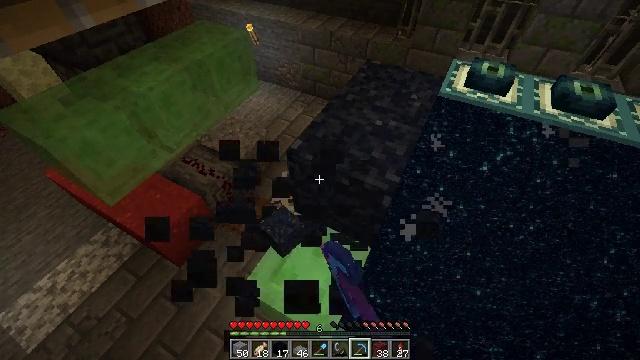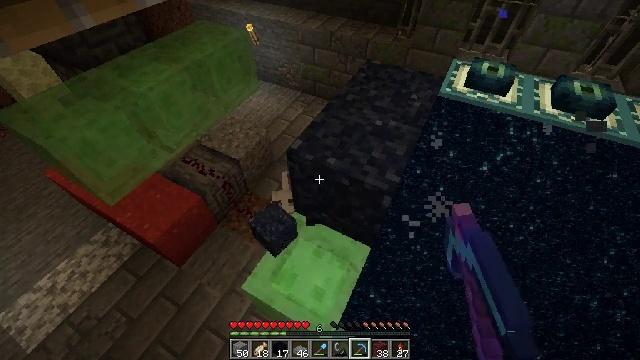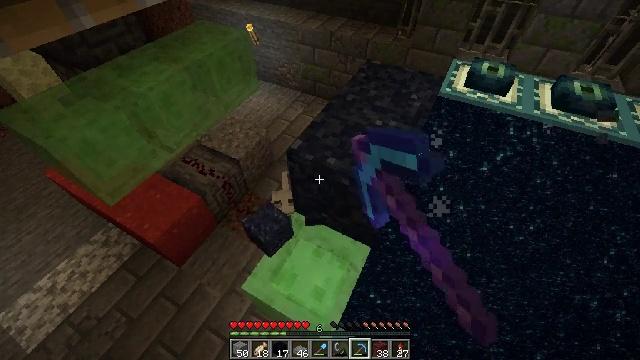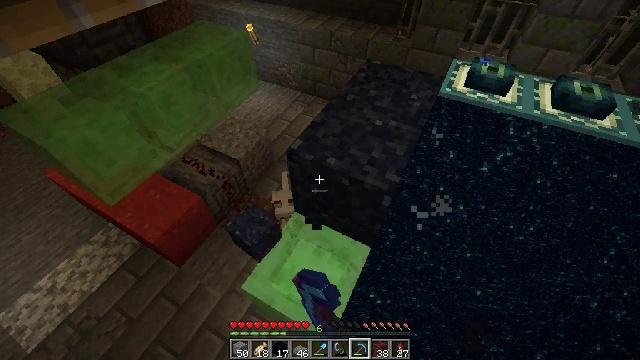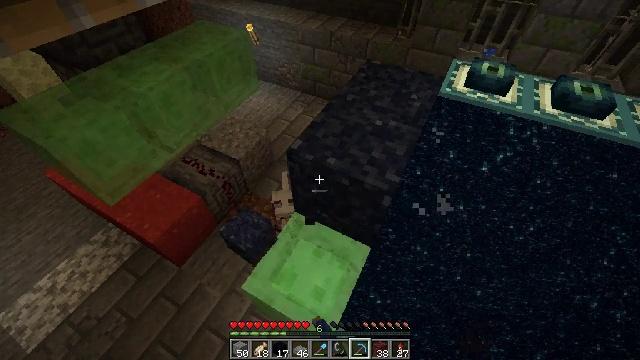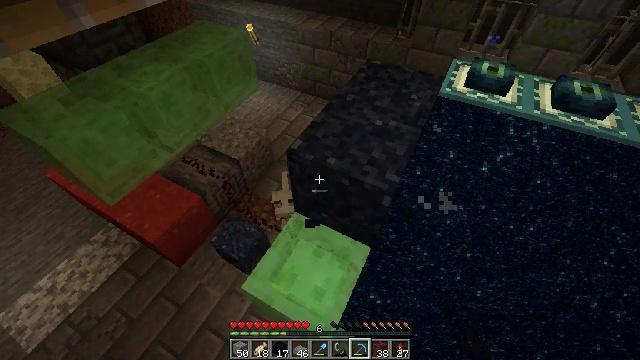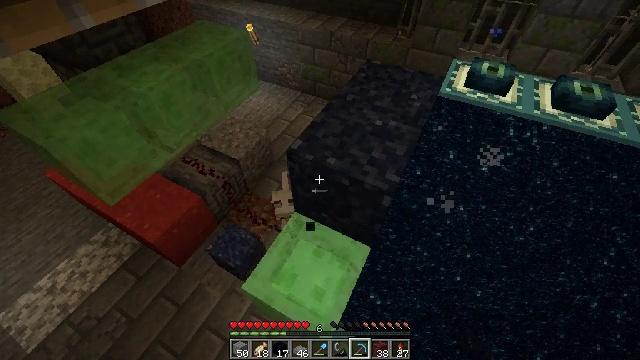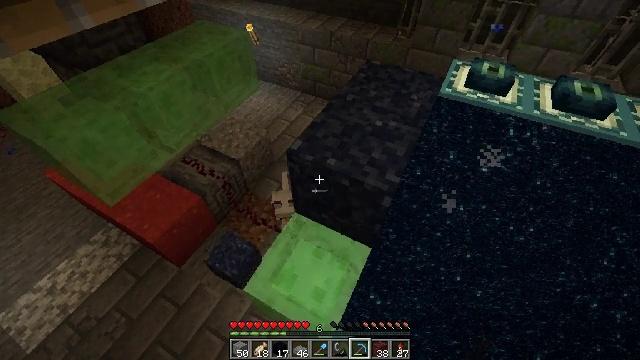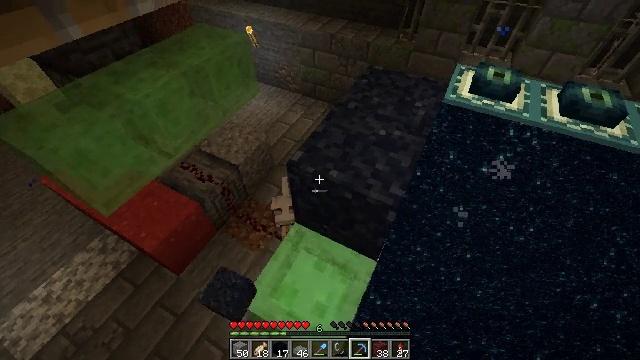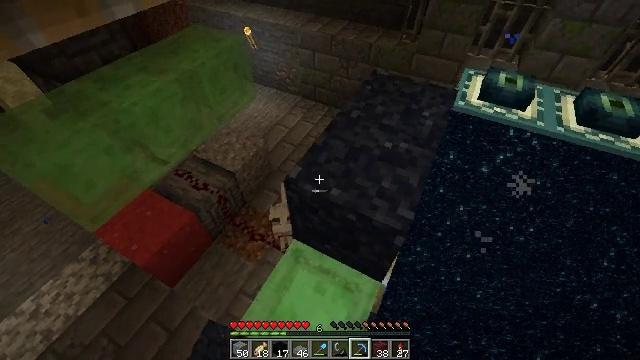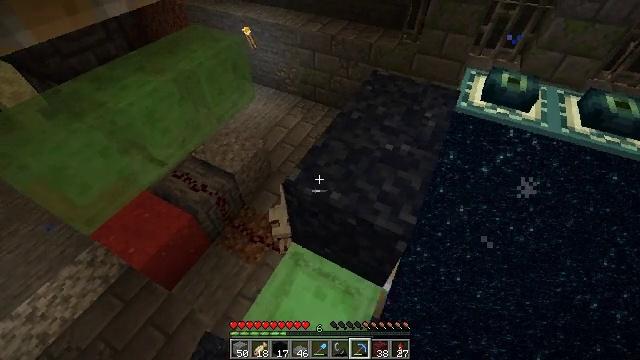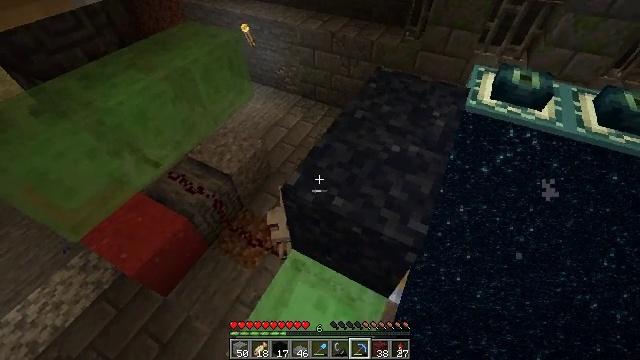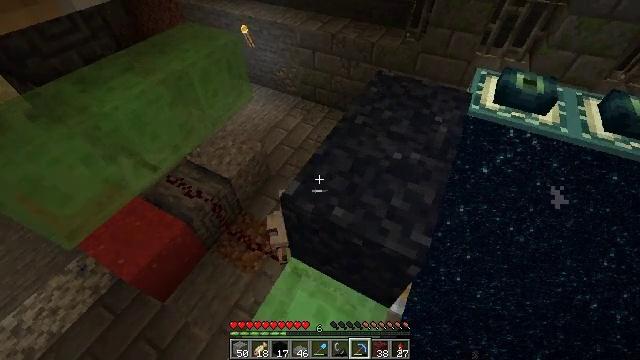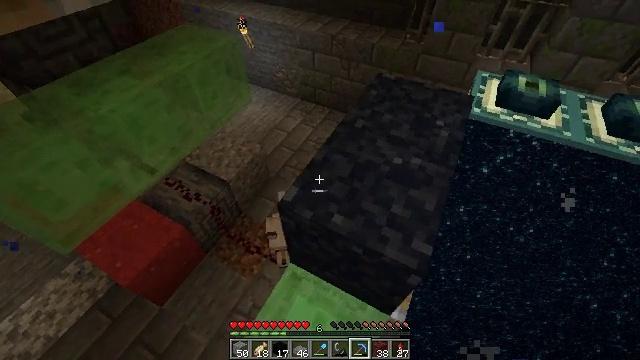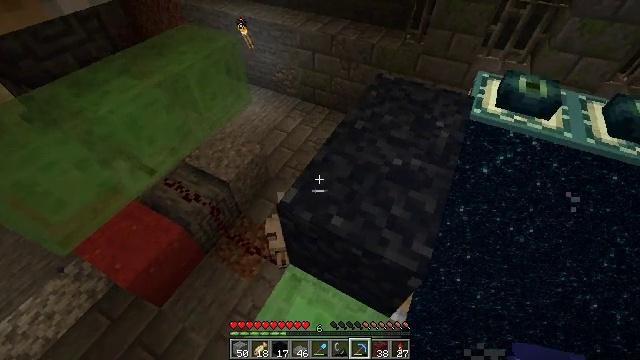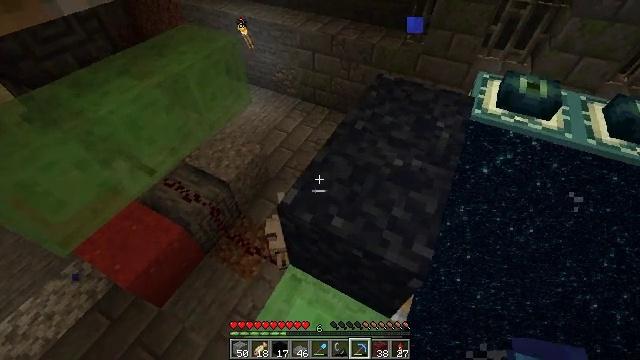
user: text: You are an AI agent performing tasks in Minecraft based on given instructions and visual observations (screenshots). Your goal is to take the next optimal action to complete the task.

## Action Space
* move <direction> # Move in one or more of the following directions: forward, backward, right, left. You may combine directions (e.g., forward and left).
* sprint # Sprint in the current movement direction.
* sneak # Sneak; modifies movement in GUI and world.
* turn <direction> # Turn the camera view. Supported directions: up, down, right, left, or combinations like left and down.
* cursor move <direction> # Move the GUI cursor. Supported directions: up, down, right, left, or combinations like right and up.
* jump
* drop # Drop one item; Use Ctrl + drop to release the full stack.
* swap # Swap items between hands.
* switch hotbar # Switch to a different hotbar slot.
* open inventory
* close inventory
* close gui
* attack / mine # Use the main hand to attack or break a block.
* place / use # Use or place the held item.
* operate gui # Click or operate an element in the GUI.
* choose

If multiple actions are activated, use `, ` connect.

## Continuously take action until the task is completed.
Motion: motion action
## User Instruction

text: Gather black concrete powder from the ground.
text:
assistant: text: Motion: attack / mine
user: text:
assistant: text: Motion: attack / mine
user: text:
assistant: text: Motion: no_op
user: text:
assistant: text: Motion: no_op
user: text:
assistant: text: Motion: no_op
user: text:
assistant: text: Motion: no_op
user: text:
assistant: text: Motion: move forward
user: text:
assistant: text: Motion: move forward
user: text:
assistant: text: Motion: move forward
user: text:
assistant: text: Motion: no_op
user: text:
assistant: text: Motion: no_op
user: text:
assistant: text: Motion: no_op
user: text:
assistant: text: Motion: no_op
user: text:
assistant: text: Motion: no_op
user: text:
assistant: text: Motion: move left
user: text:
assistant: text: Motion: move left
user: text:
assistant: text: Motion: move left
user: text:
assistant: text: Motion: no_op
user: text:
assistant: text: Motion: no_op
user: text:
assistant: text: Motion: no_op
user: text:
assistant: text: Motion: no_op
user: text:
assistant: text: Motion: no_op
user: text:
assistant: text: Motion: no_op
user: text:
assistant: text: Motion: no_op
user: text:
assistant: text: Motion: turn right
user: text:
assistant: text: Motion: turn right
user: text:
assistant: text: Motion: turn right
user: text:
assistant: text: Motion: turn right
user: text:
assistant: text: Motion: turn right and up
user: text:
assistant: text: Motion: turn right and up